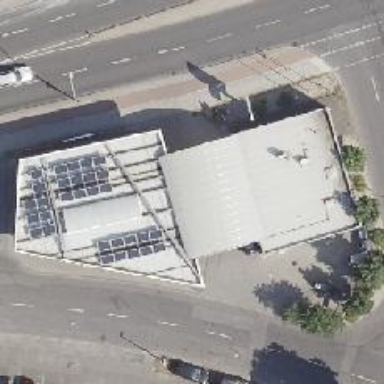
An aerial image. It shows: Fuel station.